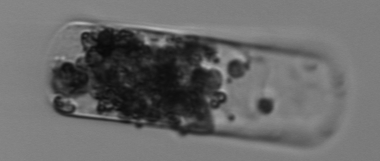
Label: Guinardia_flaccida